Question: Is it possible to put data in different columns in the database table but using the same variable used? For example, for column1 is # of hours worked for day1, while column2 is # of hours worked for day2, etc.
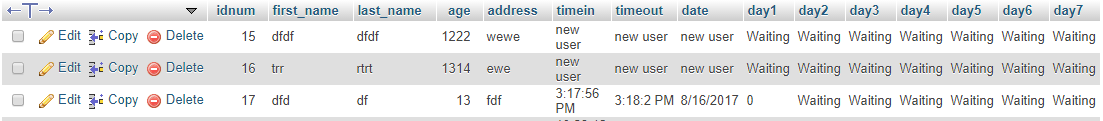
Answer: Try to normalize the database instead of having all the columns in one table.
You can have one table for all the user information (idnum, first_name,last_name,address) and another table for storing the working hours (idnum, date, timein, timeout).
Use time columns as DateTime.